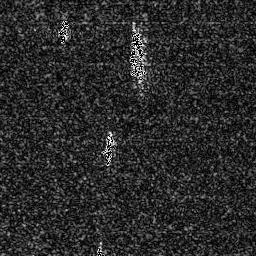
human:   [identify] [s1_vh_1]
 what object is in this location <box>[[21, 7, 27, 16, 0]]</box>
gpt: <ref>1 small ship at the top left</ref>